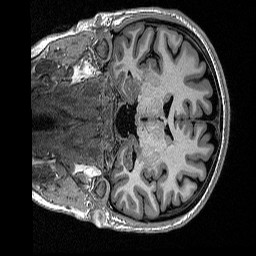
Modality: T1w
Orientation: coronal
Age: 20
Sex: female
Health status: healthy
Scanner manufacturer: siemens
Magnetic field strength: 1.5 T
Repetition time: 2.73 s
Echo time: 0.00357 s